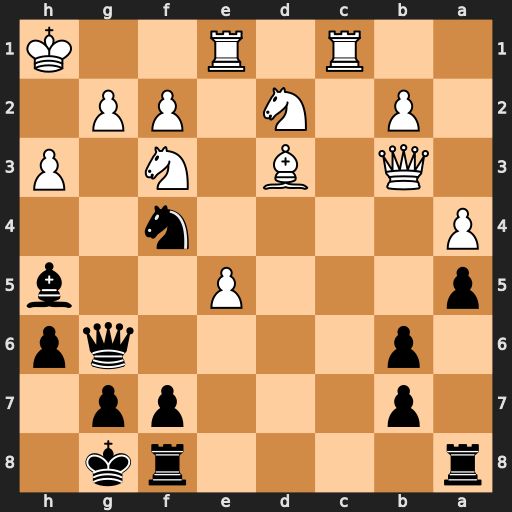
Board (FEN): r4rk1/1p3pp1/1p4qp/p3P2b/P4n2/1Q1B1N1P/1P1N1PP1/2R1R2K
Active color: b
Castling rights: -
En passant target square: -
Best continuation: Qxg2#